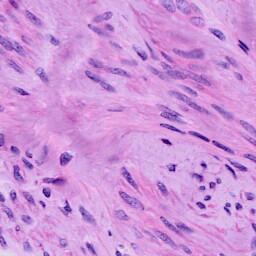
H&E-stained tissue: Cervix